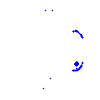
Particle: kaon